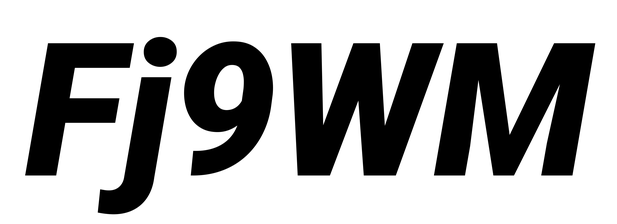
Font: Roboto-Italic_Black_Italic